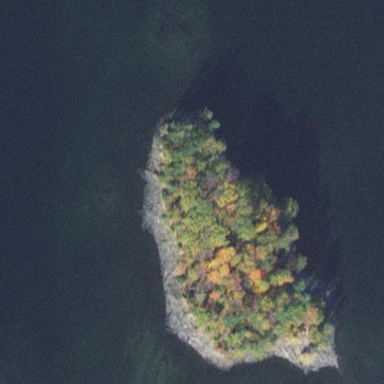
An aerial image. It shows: Islet.